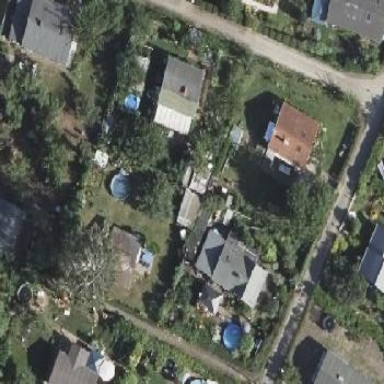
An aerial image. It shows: Plot within allotments.